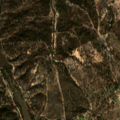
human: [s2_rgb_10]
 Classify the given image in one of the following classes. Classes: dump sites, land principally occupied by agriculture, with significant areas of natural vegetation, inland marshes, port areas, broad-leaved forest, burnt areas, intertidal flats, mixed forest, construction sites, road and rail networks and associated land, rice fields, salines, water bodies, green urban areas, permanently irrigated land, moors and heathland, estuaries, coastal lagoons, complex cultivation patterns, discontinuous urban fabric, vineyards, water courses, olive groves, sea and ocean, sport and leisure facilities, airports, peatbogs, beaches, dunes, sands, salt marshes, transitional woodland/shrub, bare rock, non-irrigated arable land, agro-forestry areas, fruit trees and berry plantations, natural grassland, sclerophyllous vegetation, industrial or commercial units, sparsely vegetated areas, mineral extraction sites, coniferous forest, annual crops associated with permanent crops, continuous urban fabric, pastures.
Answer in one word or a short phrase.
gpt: pastures, agro-forestry areas, broad-leaved forest, transitional woodland/shrub